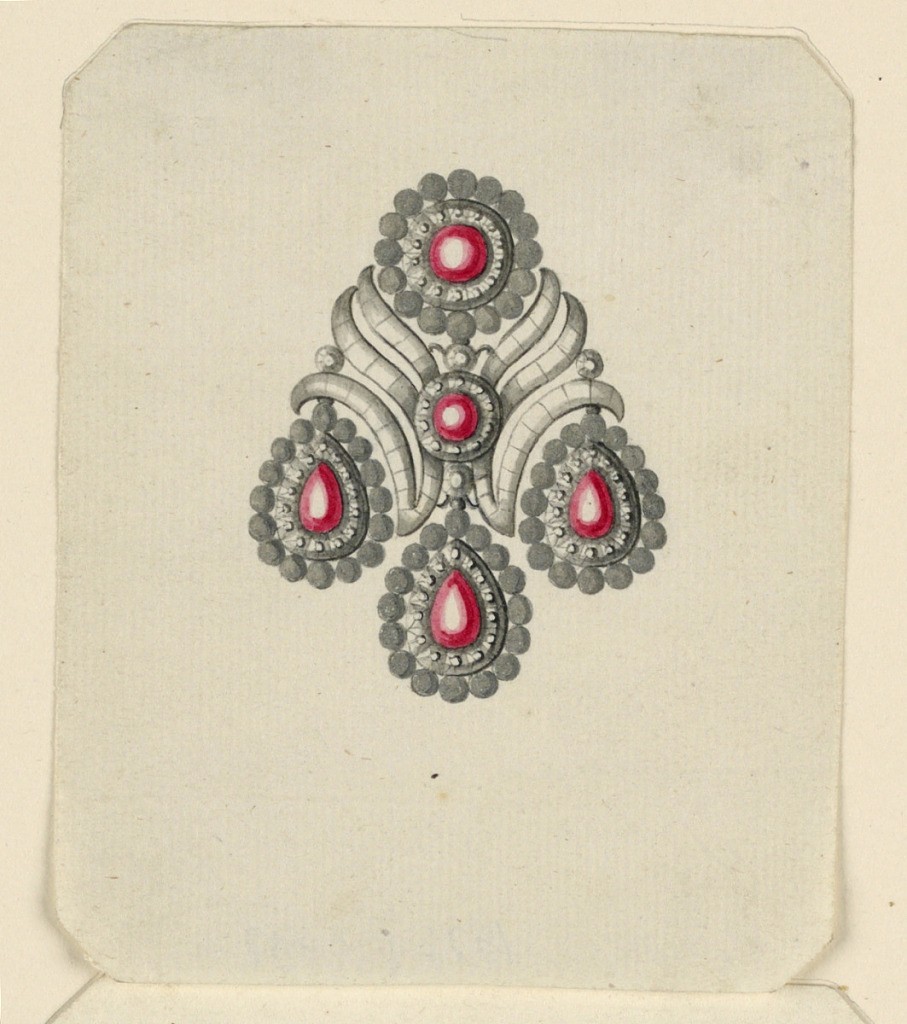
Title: Design for an Earring
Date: late 18th century
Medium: Pen and black ink, brush and red, gray watercolor, silver on paper
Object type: Drawing
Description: Jewelry design for an earring. Scheme is similar to 1938-88-842 but with a third leaf as filling the inside of the cornucopiae. The outsides of the frames of the disk and the drops have rows of balls. Bevelled corners.